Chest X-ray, PA view. Patient: 65 years old, sex F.
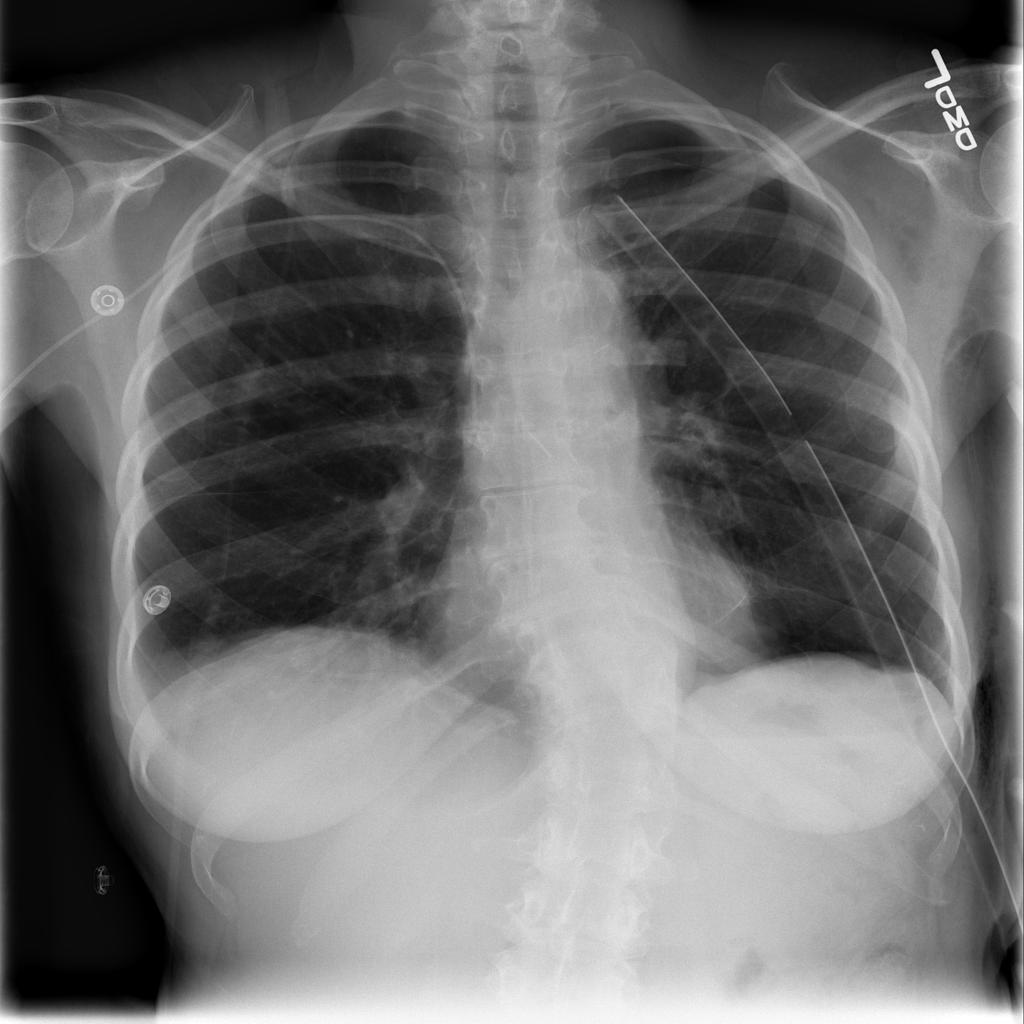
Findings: Emphysema, Pneumothorax